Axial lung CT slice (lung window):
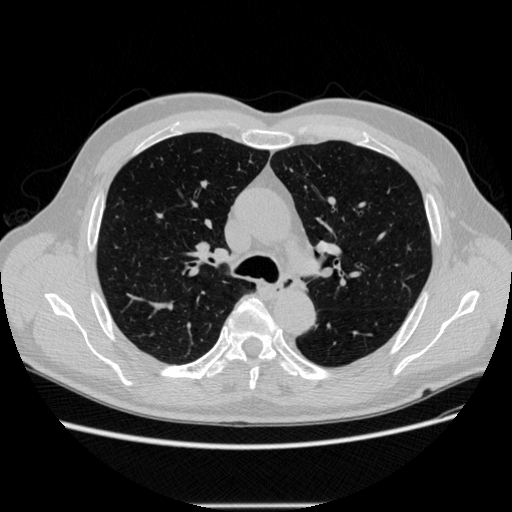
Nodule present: no